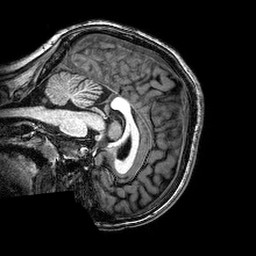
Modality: T1w
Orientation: sagittal
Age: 22
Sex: female
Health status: healthy
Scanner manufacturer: philips
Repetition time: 0.008333 s
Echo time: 0.00384 s